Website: apple
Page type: billing-address
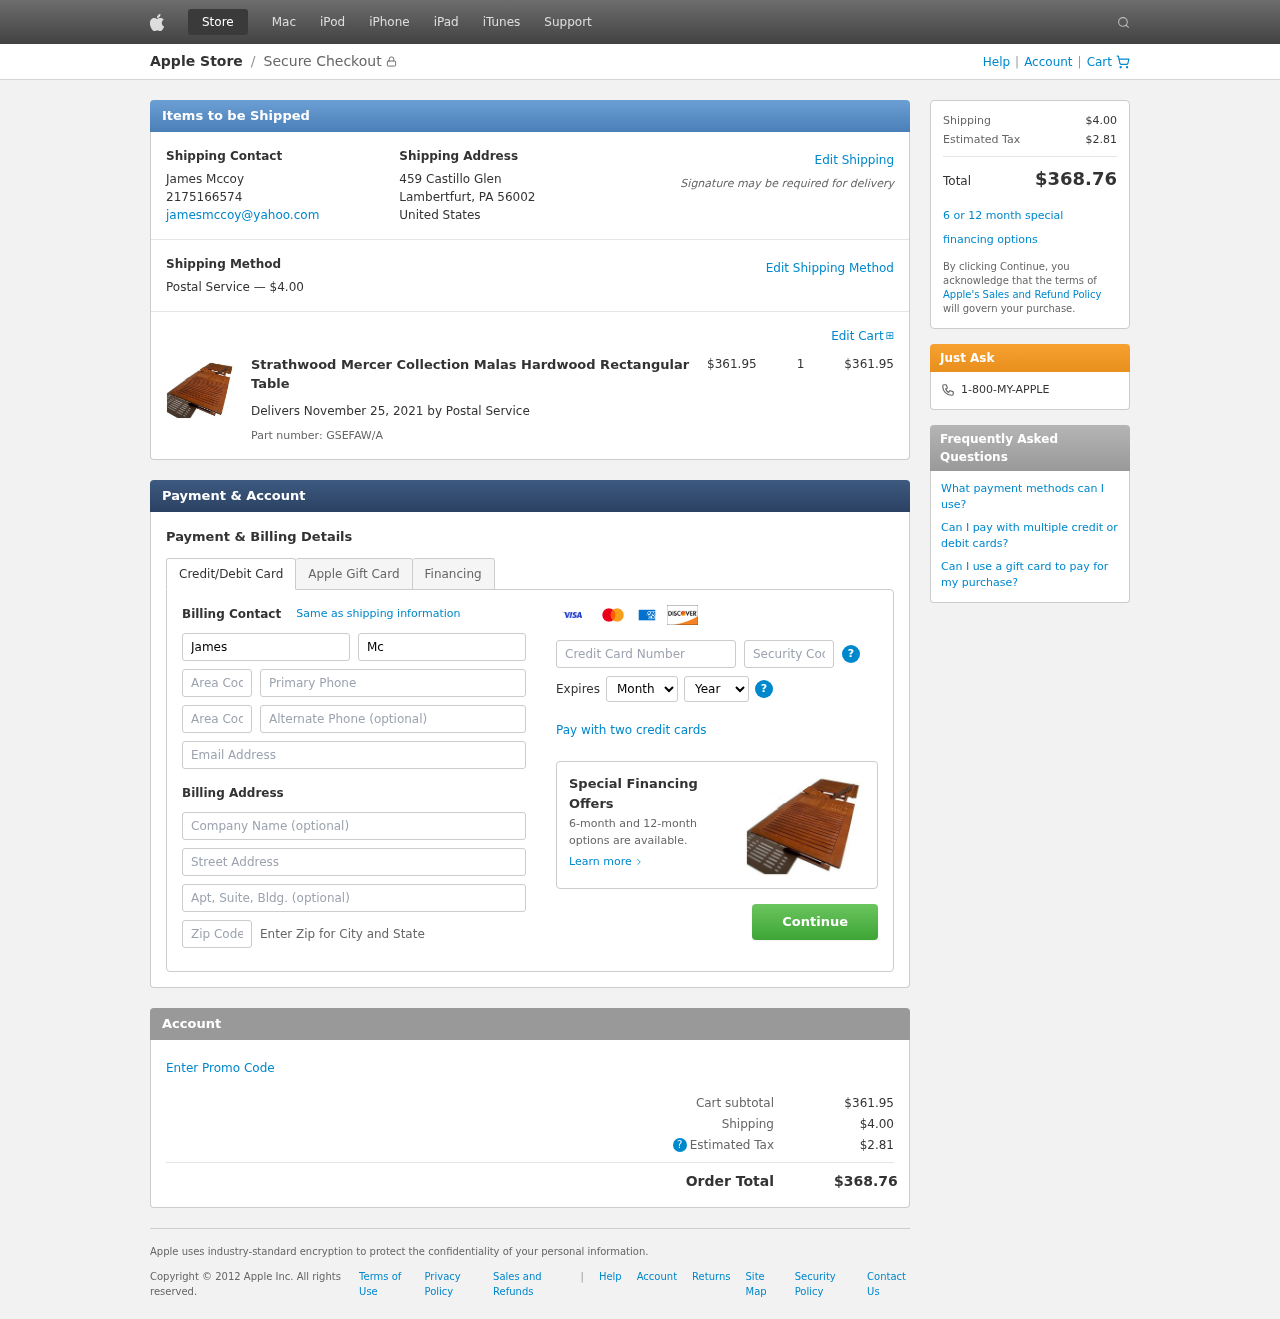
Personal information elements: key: PII_CARD_CVV
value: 002
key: PII_CARD_EXPIRY_MONTH
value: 08
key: PII_CARD_EXPIRY_YEAR
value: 28
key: PII_CARD_NUMBER
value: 5317 0118 3192 4315
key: PII_CITY_STATE_ZIP
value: Lambertfurt, PA 56002
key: PII_COUNTRY
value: United States
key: PII_EMAIL
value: jamesmccoy@yahoo.com
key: PII_FIRSTNAME
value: James
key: PII_FULLNAME
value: James Mccoy
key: PII_LASTNAME
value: Mccoy
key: PII_PHONE
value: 2175166574
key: PII_PHONE_AREA
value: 217
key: PII_STREET
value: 459 Castillo Glen
Product elements: key: PRODUCT1_NAME
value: Strathwood Mercer Collection Malas Hardwood Rectangular Table
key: PRODUCT1_PRICE
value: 361.95
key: PRODUCT1_QUANTITY
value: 1
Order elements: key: ORDER_SHIPPING_COST
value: $4.00
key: ORDER_SUBTOTAL
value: $361.95
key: ORDER_DELIVERY_DATE
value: November 25, 2021
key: ORDER_PART_NUMBER
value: GSEFAW/A
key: ORDER_TAX
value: $2.81
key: ORDER_TOTAL
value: $368.76